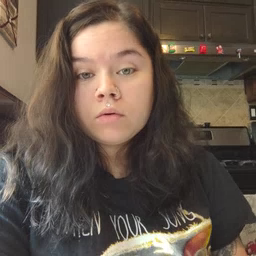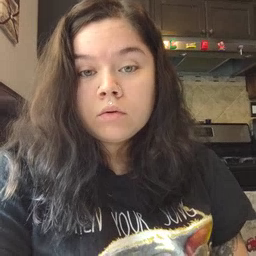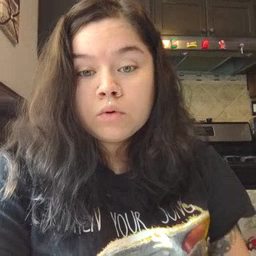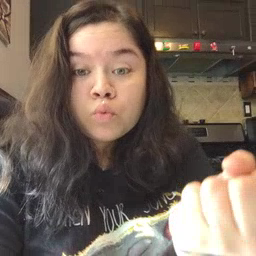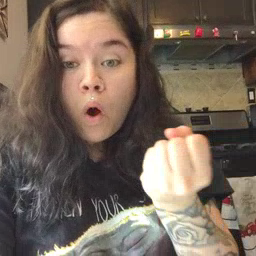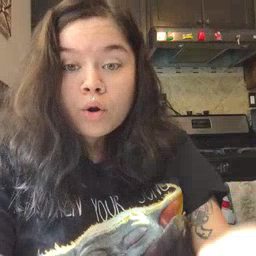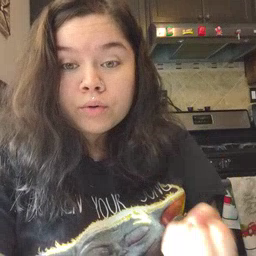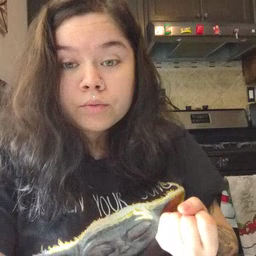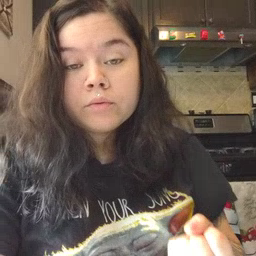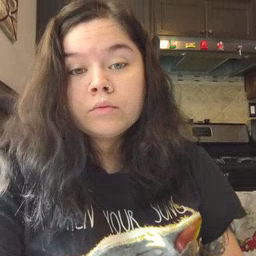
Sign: drawer